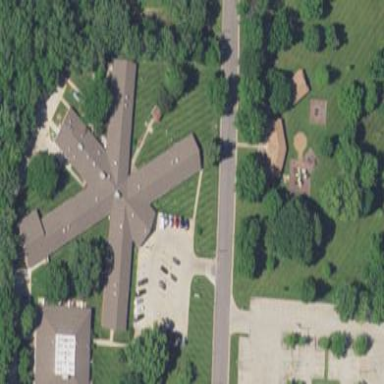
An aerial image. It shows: Nursing home building.